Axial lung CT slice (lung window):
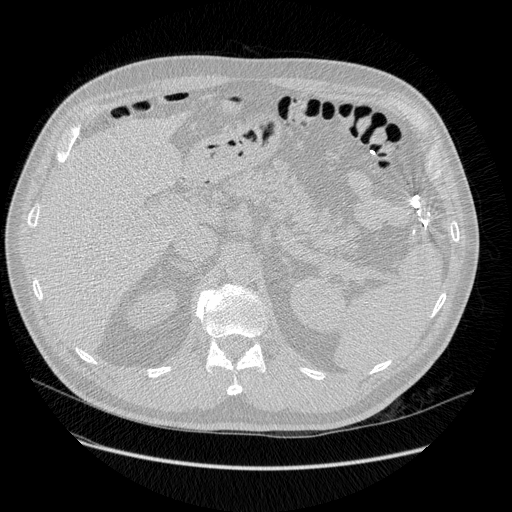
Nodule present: no